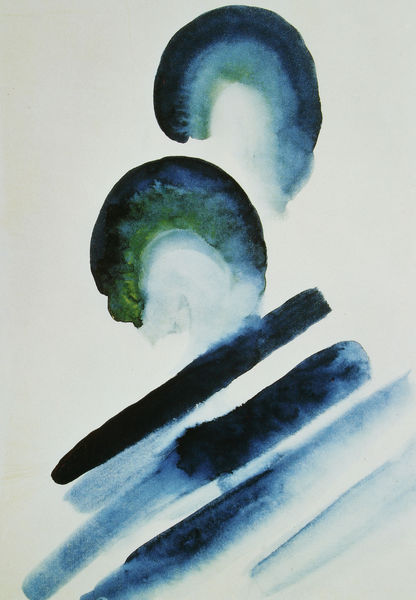
Titel: Blue No. II
Künstler: Georgia O'Keeffe
Standort: New York
Institution: Brooklyn Museum
Schlagwörter: blau, dunkel, wasser, weiß, aquarell, grün, komposition, bunt, grau, hell, schwarz, messer, kreis, bogen, abstrakt, farbe, formen, linien, winter, streifen, striche, bögen, wasserfarben, form, kreise, übergänge, blaugrün, fließend, aguarell, verlaufen, lasur, bleu, mischung, halbkreise, feucht, abstrait, kalte farben, verwaschen, lavur, keffe, o`keffe, wässerig